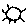
Label: sun